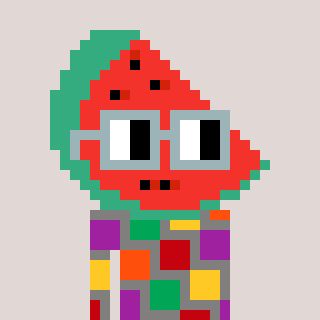
a pixel art character with square dark gray glasses, a watermelon-shaped head and a bluegrey-colored body on a warm background